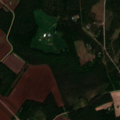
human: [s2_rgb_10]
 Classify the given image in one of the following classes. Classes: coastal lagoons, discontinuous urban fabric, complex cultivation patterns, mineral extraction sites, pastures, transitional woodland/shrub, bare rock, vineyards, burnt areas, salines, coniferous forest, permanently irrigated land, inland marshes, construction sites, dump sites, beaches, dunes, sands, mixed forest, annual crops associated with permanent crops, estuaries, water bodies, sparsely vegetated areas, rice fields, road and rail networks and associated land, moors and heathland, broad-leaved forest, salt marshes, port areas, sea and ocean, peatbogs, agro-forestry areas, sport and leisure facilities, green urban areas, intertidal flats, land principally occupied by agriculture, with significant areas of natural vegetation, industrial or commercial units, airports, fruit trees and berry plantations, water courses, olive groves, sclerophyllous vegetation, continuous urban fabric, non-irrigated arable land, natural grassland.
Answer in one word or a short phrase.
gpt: coniferous forest, mixed forest, peatbogs